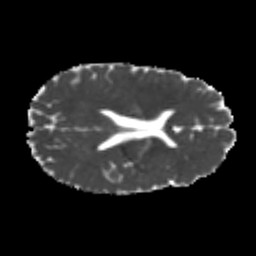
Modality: MD
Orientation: axial
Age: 22
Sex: male
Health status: healthy
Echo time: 0.074 s